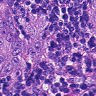
Metastatic tissue present: yes